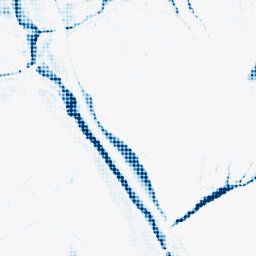
Category: morphological
Decomposition family: morphological_ellipse
Decomposition parameters: operation: closing
width: 5
height: 20
Upsampling method: sinc_blackman
Upsampling parameters: scale: 8
kernel_size: 8
Upsampling scale: 8